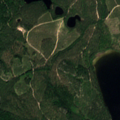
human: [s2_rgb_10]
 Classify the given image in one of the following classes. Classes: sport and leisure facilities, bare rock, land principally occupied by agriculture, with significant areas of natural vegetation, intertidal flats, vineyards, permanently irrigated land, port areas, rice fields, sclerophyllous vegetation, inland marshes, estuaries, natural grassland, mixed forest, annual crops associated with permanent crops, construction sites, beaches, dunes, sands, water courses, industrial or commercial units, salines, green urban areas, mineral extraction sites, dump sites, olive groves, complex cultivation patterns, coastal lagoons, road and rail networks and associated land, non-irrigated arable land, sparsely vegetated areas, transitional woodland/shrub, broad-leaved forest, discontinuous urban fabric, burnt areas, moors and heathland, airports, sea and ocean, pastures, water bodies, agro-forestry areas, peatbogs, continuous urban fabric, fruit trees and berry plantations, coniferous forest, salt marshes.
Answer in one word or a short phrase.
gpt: coniferous forest, mixed forest, water bodies